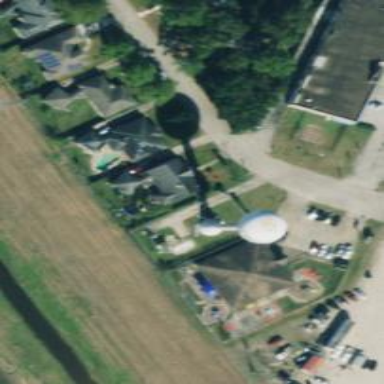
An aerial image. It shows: Water tower that is man-made.